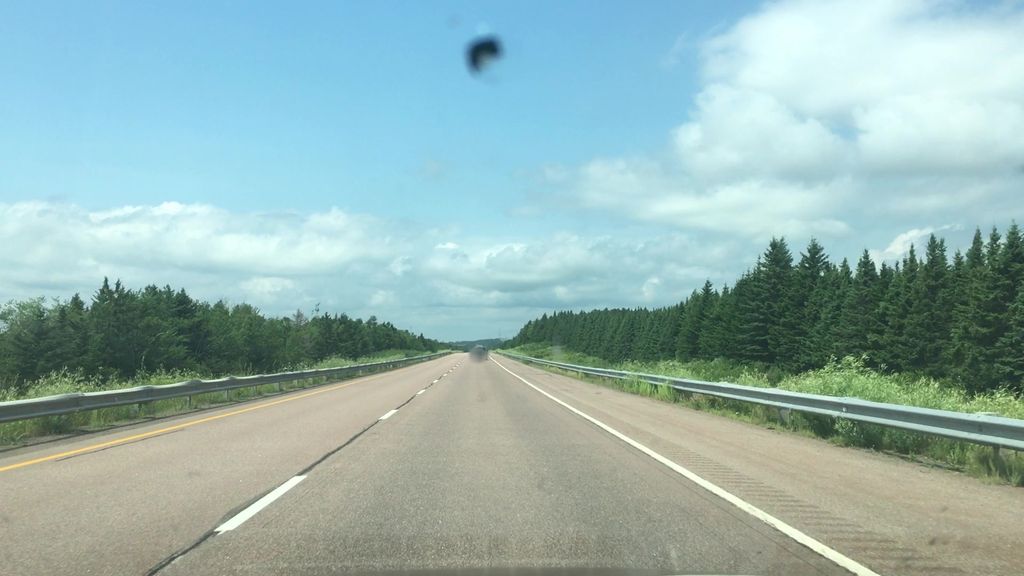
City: charlottetown